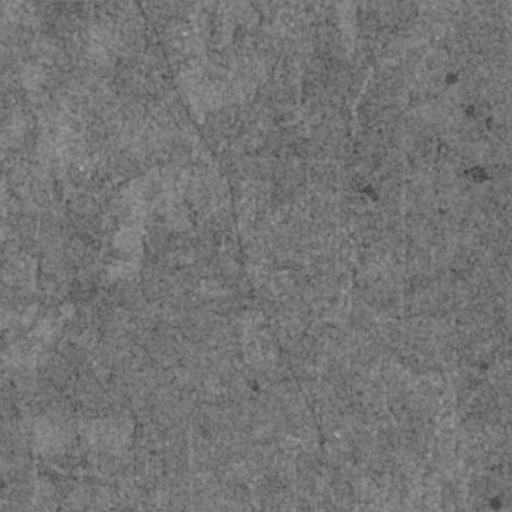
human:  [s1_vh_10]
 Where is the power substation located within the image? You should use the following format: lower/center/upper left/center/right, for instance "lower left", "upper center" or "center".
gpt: The power substation is located in the upper center of the image.
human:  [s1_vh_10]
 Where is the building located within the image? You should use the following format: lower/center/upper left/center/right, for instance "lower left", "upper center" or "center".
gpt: There is no building in the image.

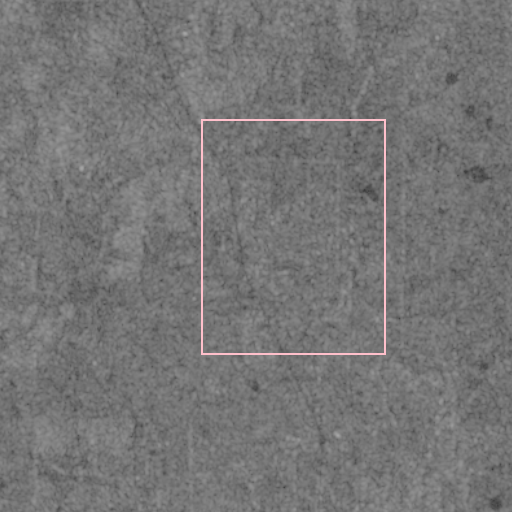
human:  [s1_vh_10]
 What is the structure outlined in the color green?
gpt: There is no green outline.
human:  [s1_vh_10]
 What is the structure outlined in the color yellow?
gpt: There is no structure outlined in yellow.